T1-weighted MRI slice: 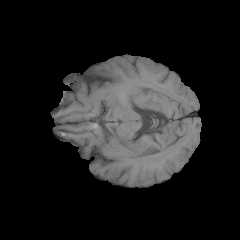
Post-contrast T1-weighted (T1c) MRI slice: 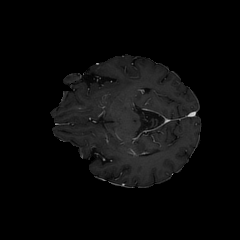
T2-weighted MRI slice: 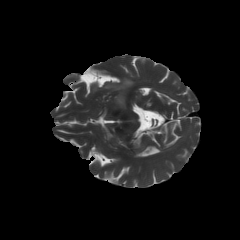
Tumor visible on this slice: yes